Question: I don't really know how to approach this, but this is what I'm trying to do, placing the white arrowbox:

I know how to do an arrowbox, but placing it like that is a mystery to me. At the moment I have two sections, upper and lower, and then tried giving the box an absolute position, but didn't work.
How should I approach this problem? I'm sure there is an easy solution, but I'm not that experienced with CSS.
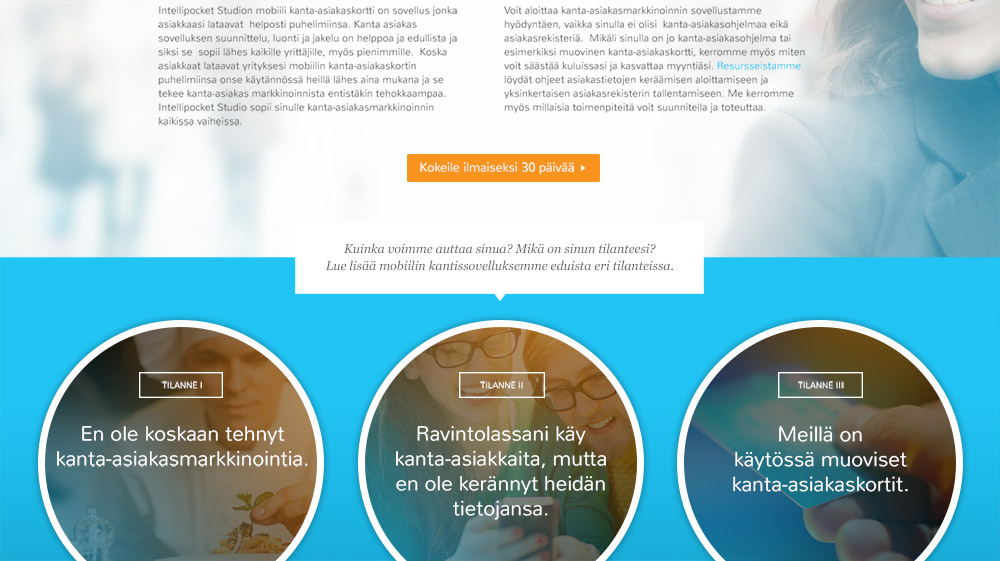
Answer: didn't understand your question very well myself. IF you are trying to position your box in the middle of the lower blue container with: position:absolute I would try this myself
'''
.box {
height:100px;
width:300px;
background-color:red;
position:absolute;
top:-50px;
left:50%;
margin-left:-150px; /*this has to be half your box width negative margin*/
}
'''
Don't forget to add position relative to your blue div (or fixed, or absolute... just not default static). A fiddle as an example ( I add css box arrow just in case you need it): <URL>